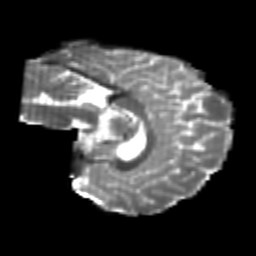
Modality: T2w
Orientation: sagittal
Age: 23
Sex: female
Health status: healthy
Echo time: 0.074 s